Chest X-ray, PA view. Patient: 48 years old, sex M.
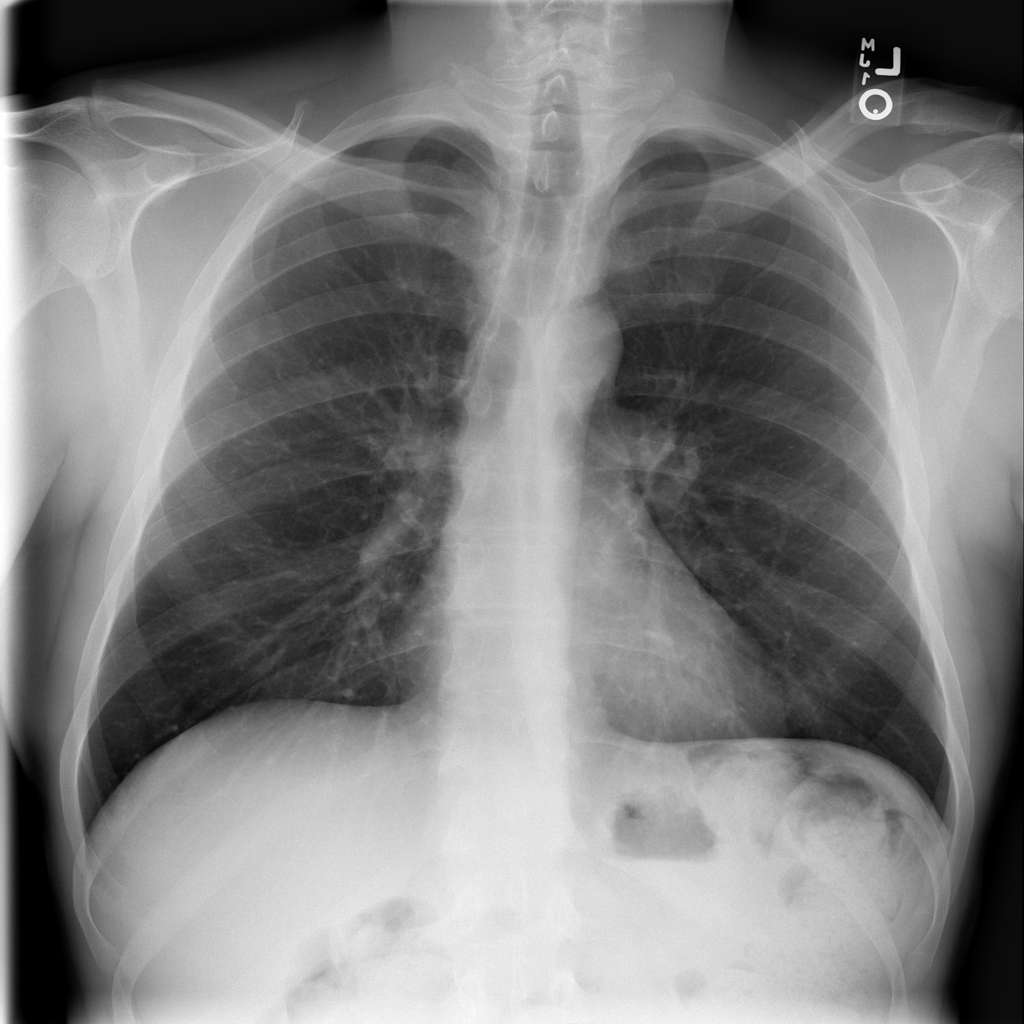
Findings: No Finding